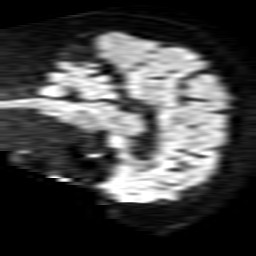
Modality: TRACE
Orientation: sagittal
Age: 81
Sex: male
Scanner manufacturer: philips
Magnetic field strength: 1.5 T
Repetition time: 3.681 s
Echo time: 0.09411 s